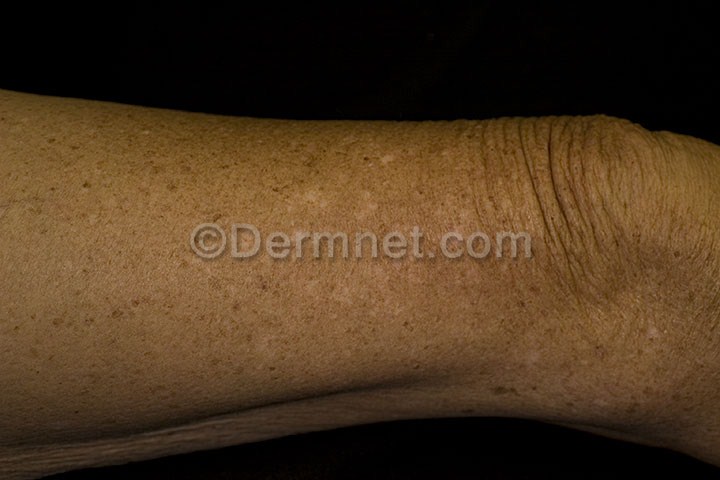
Disease: Light Diseases and Disorders of Pigmentation